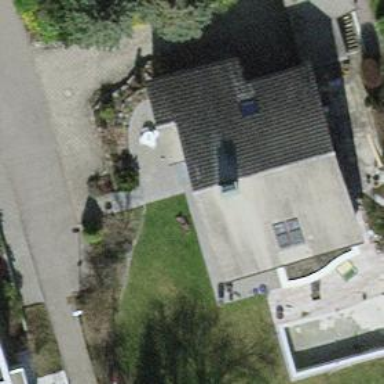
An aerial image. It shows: Detached building.